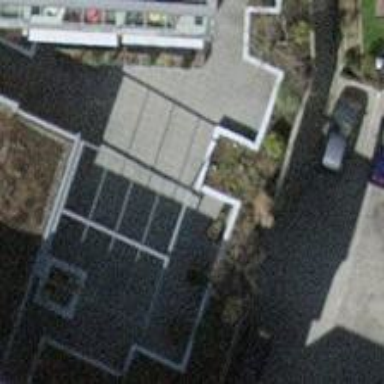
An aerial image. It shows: Flat roof forming part of building.